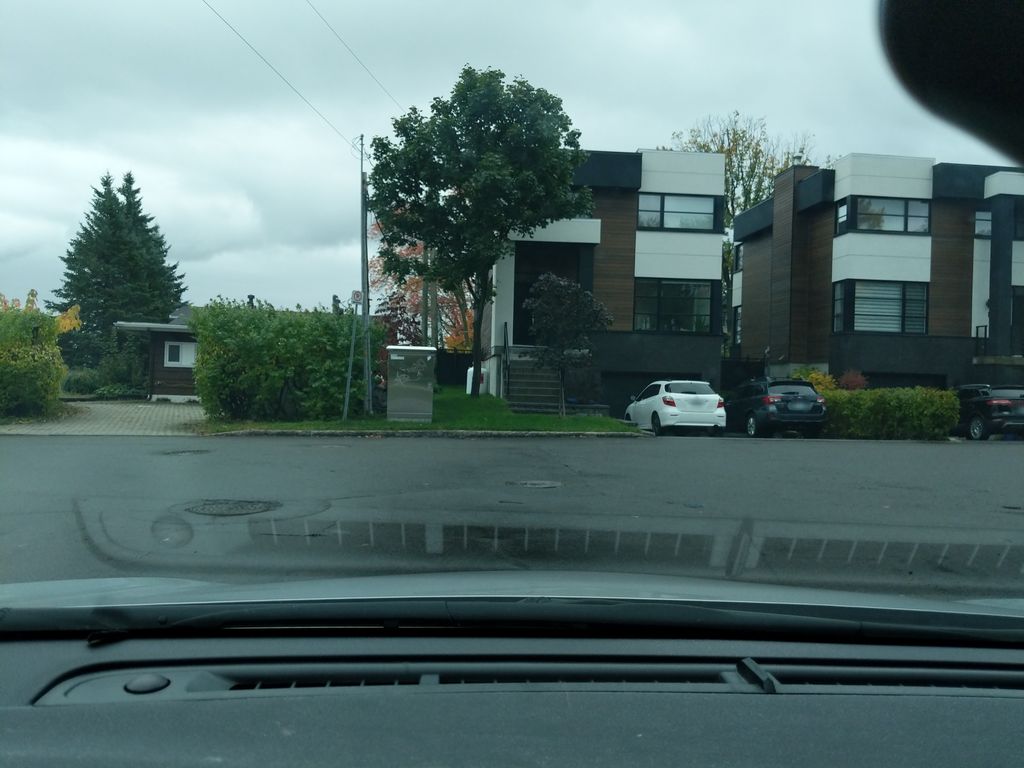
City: quebec_city